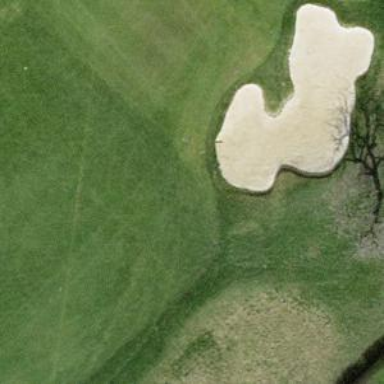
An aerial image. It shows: Sandy area is golf bunker.